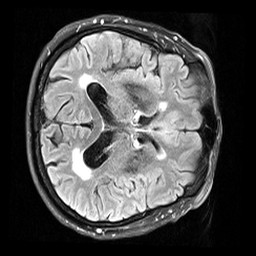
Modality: FLAIR
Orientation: axial
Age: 78
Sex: female
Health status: healthy
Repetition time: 12 s
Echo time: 0.095 s